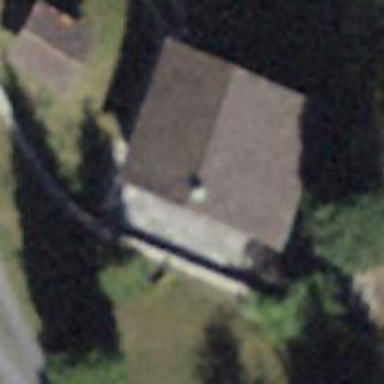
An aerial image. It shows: Detached building.